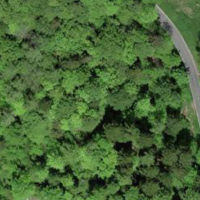
EUNIS habitat code: 43
Species observed at this site:
Corvus corone
Anthus trivialis
Turdus philomelos
Dendrocopos major
Emberiza cirlus
Turdus viscivorus
Aegithalos caudatus
Buteo buteo
Sylvia atricapilla
Muscicapa striata
Poecile palustris
Phylloscopus collybita
Pernis apivorus
Erithacus rubecula
Dryocopus martius
Phoenicurus ochruros
Sitta europaea
Garrulus glandarius
Nucifraga caryocatactes
Phoenicurus phoenicurus
Picus viridis
Corvus corax
Periparus ater
Cyanistes caeruleus
Lophophanes cristatus
Accipiter gentilis
Chloris chloris
Troglodytes troglodytes
Pyrrhula pyrrhula
Passer domesticus
Fringilla coelebs
Regulus ignicapilla
Carduelis carduelis
Turdus merula
Columba palumbus
Saxicola rubetra
Parus major
Hirundo rustica
Milvus migrans
Regulus regulus
Motacilla alba
Delichon urbicum